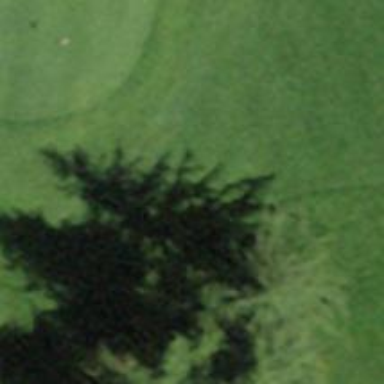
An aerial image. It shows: Needle-leaved tree in its natural environment.